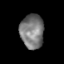
Tissue: skin
Cell type: Fibroblasts
Senescence score: 0.9329
Nuclear area (px): 786
Mean DAPI intensity: 122.083